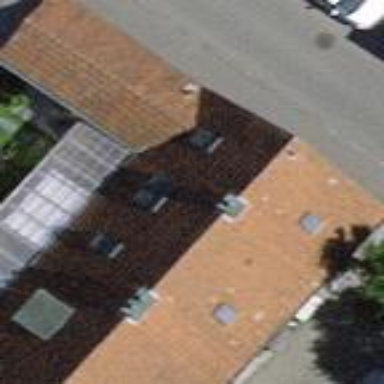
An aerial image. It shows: Terrace building.